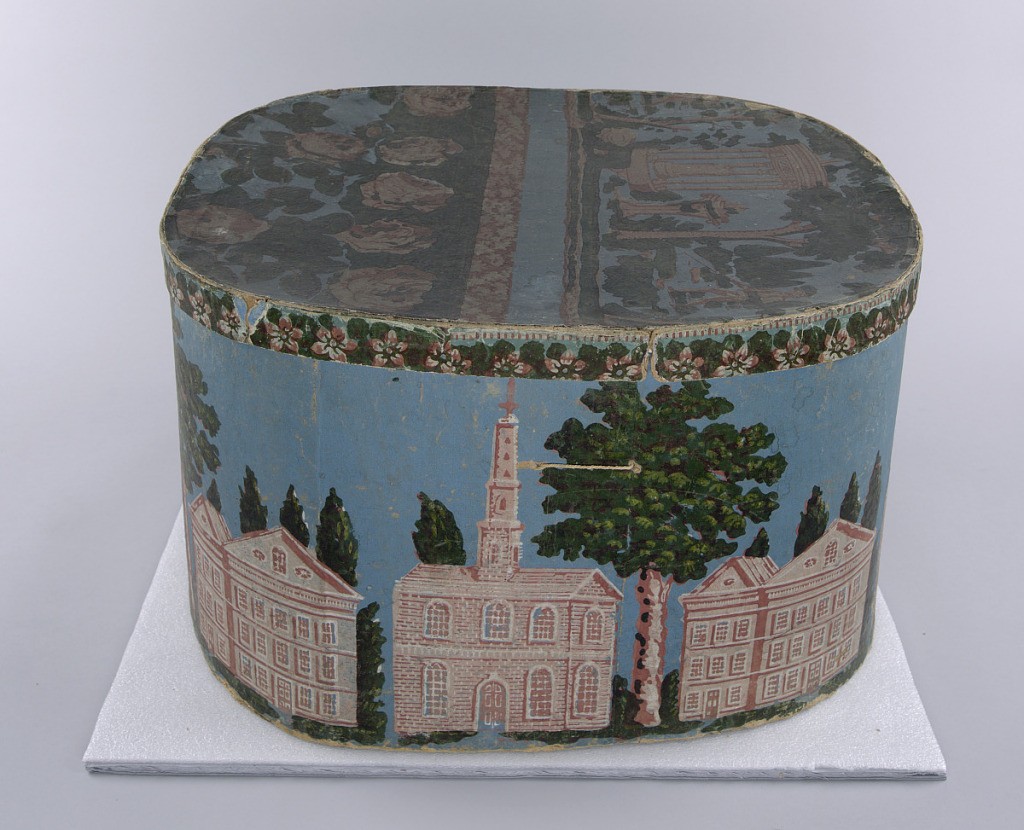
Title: Bandbox
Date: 1830–45
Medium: Block-printed paper on pasteboard support
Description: Blue field. Pink brick building: unidentified chapel and buildings. Cover: circular temple in a garden scene with boy fishing in a pool. At opposite end of garden scene is a band of roses, all on a blue field.